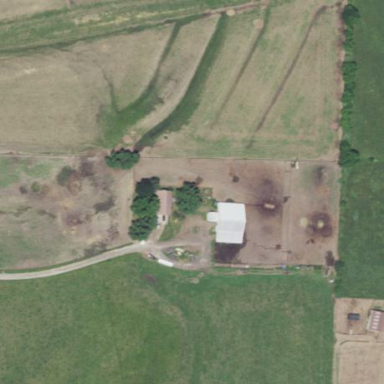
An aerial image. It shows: Farmyard area.